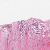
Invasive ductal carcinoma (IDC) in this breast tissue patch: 0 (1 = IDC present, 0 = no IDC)